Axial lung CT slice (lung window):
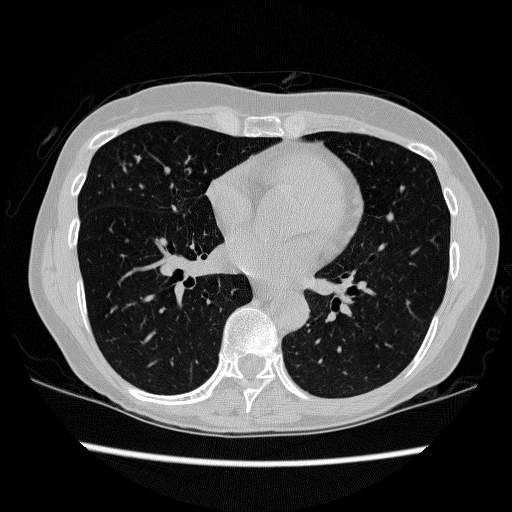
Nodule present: no